Interaction volume radius: 5 \u00c5
Interaction volume height: 15 \u00c5
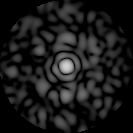
Disorder parameter: 0.7995